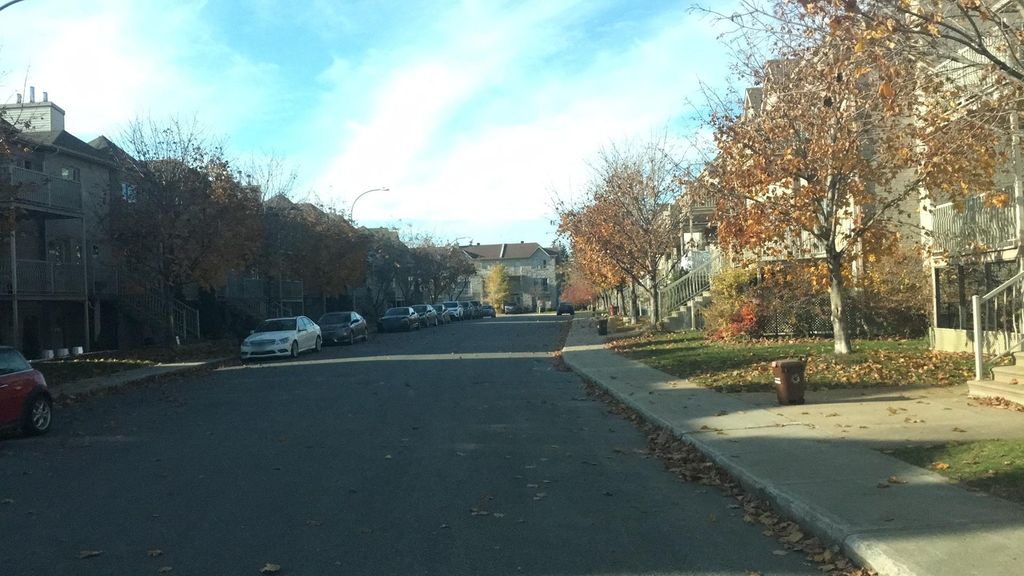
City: montreal